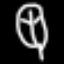
Label: leaf